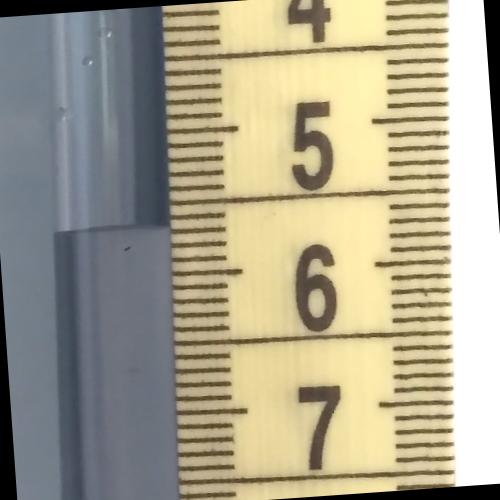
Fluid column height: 5.7 cm